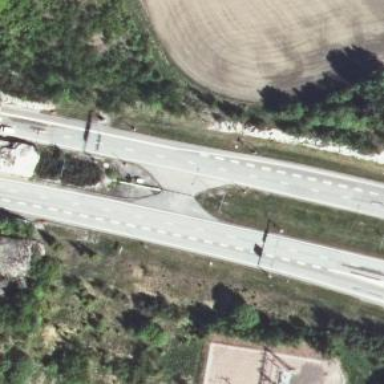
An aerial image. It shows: Motorway.